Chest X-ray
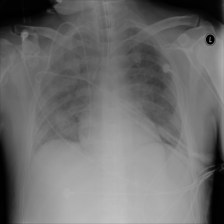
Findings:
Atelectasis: negative
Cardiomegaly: negative
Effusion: negative
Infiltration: positive
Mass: negative
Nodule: negative
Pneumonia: negative
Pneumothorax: negative
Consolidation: negative
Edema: negative
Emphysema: negative
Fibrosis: negative
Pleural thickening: negative
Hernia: negative